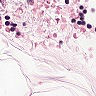
Metastatic tissue present: no